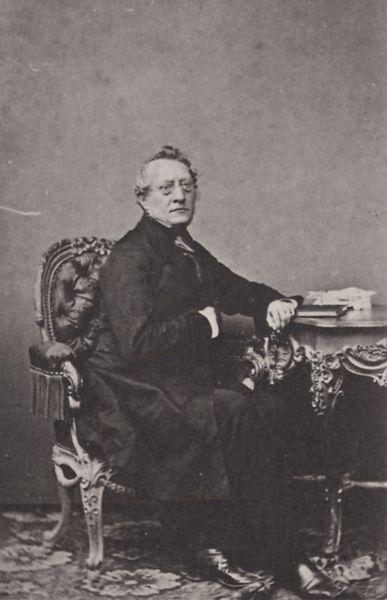
Titel: Münchner Bürger des gehobenen Mittelstandes; A. Harless
Künstler: Joseph Albert
Standort: Köln/München
Institution: Sammlung Wilde/Privatbesitz
Schlagwörter: dunkel, hand, kopf, mann, weiß, sitzen, blumen, finger, frisur, grau, haar, hell, mund, nase, schmuck, schwarz, stirn, stuhl, tisch, zimmer, blick, muster, ornament, rock, schleife, teppich, alt, anzug, hemd, jacke, wand, arm, arme, augen, barock, gesicht, kleidung, kragen, bildnis, herr, hände, möbel, portrait, porträt, gewand, gold, haare, mantel, pose, sessel, sitzend, stoff, adel, rokkoko, person, lippen, locke, locken, traurig, beine, seitlich, bücher, schreibtisch, armlehne, lehne, man, schuhe, sepia, lehnen, chair, sword, white, frack, armchair, black, hair, old, painting, polster, salon, table, tapete, ernst, glatze, gris, homme, manteau, redingote, serieux, dekor, verzierung, atelier, tepich, robe, rug, ellenbogen, foto, fotografie, photographie, philosoph, buch, lehnstuhl, schwarz-weiss, blanc, noir, portait, brille, schriftsteller, manschette, manschetten, stiefel, schuh, älter, nickelbrille, zwicker, heft, photo, verziert, biedermeier, schnörkel, schreiben, food, leder, assis, chaise, tapis, notizbuch, suit, mobiliar, troddeln, gelehrter, femme, polsterstuhl, fleurs, black and white, lat, fotographie, coat, old man, aschenbecher, fleur, main, verzierungen, books, bequem, tolle, chemise, costume, fauteuil, notizen, shoes, book, vieux, attente, triste, visage, tagebuch, ganz, nadar, pied, doré, tapisserie, fashion, habit, manche, noir et blanc, dorure, noire, livre, fotograf, mains, hope, chaussure, chaussettes, fouteuille, gebildeter, grauer hintergrund, keksdose, lunettes, veerzierung, écrivain, soitzen, regard, schwarze kleidung, noble, xix, contemplation, intellectuel, barockmöbel, teppich#, phiti, writer, bureau, franges, dorures, barock-stil, fauteil, phot, moulure, ecrire, novel, serieuse, rondes, stricte, burau, le grey, capitonné, photograph, blanc et noir, ecrivan, assied, fashun